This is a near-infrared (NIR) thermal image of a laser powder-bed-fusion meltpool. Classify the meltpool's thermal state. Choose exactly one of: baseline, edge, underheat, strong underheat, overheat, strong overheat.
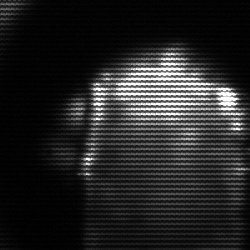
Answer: baseline